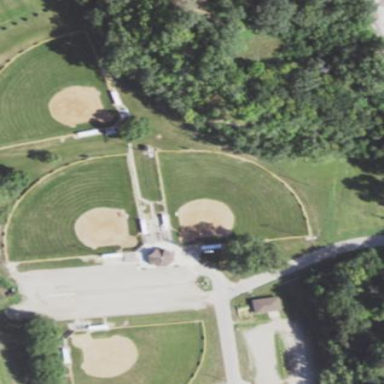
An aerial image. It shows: Baseball pitch for leisure land.